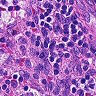
Metastatic tissue present: no